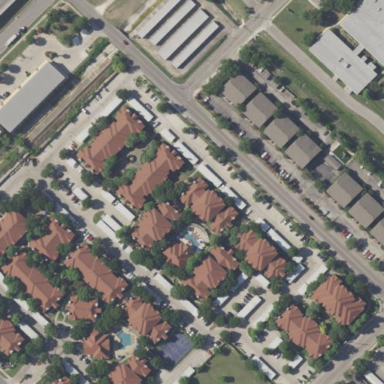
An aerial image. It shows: Residential area with apartments.